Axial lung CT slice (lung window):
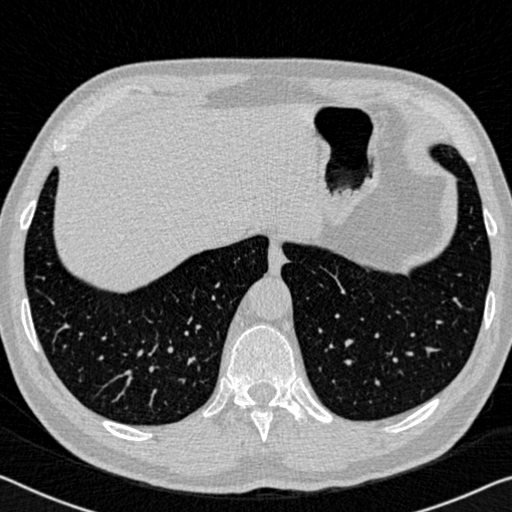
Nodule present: no